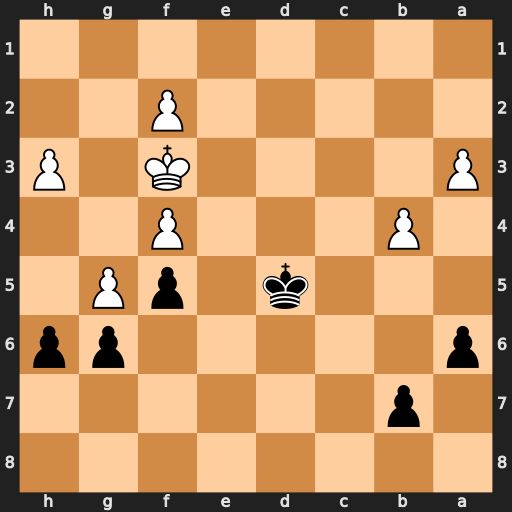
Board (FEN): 8/1p6/p5pp/3k1pP1/1P3P2/P4K1P/5P2/8
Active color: b
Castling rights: -
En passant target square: -
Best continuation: h5 Ke3 Kc4